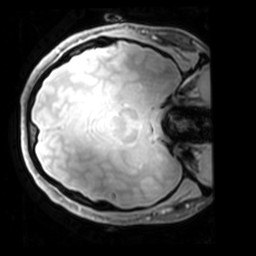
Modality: PDw
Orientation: axial
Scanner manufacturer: philips
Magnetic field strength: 7 T
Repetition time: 0.008 s
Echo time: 0.001974 s